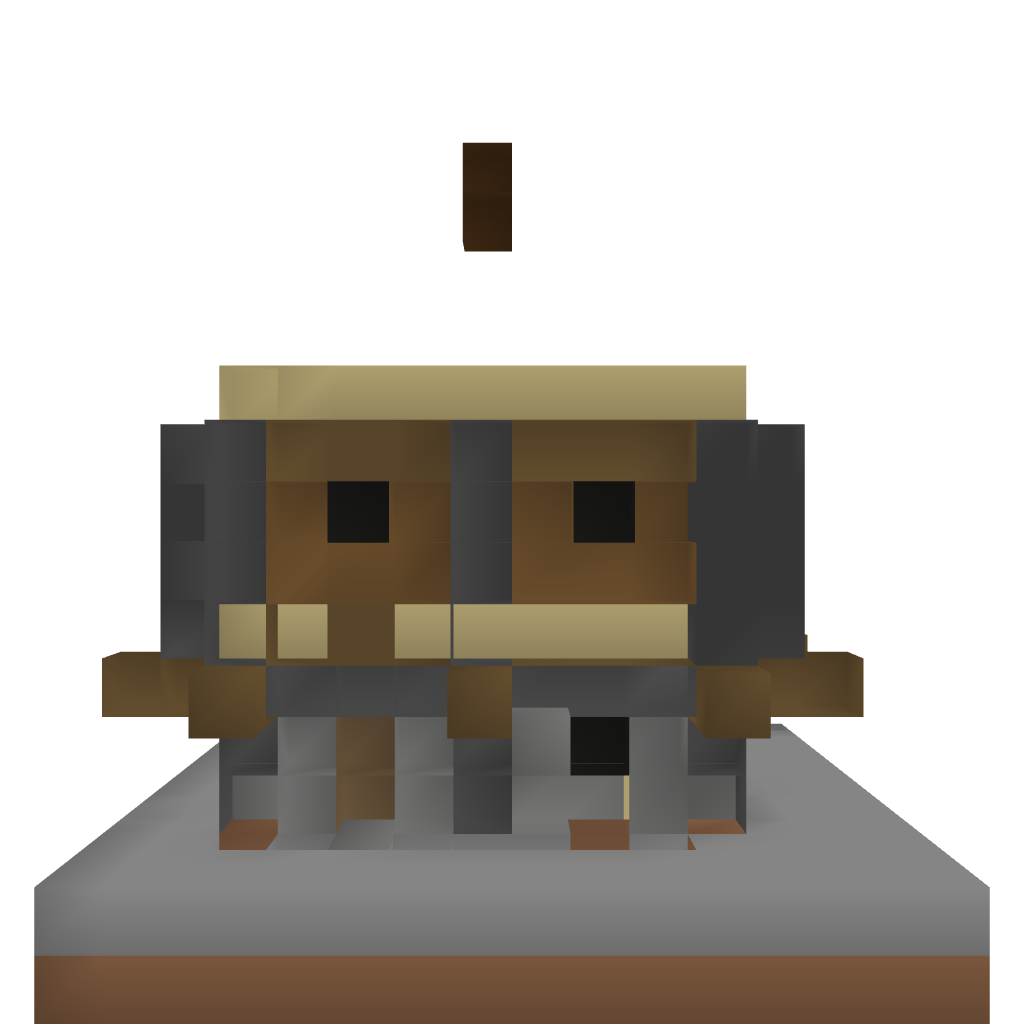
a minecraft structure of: Medieval Family Home